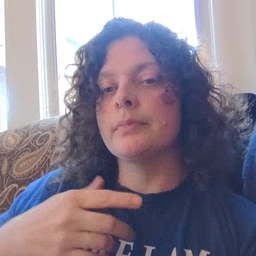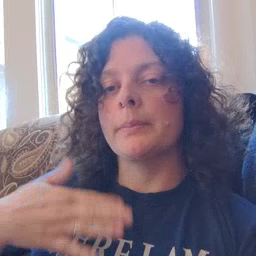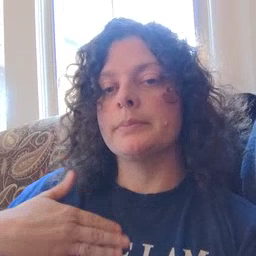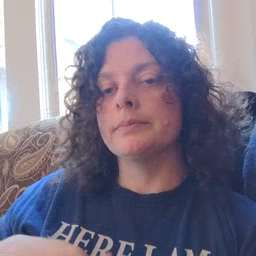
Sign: happy